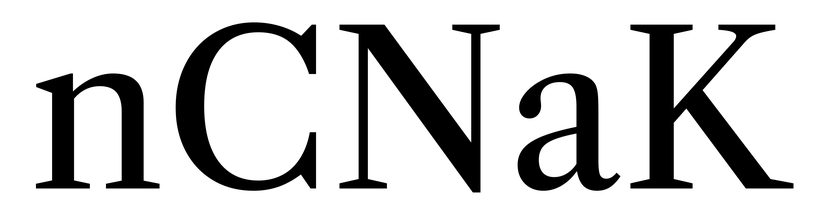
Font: LibreCaslonText_Regular